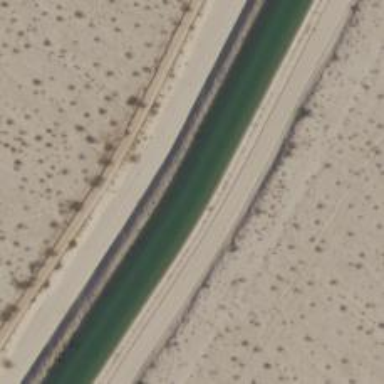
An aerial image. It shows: Canal tunnel known as culvert. It is type of water feature.